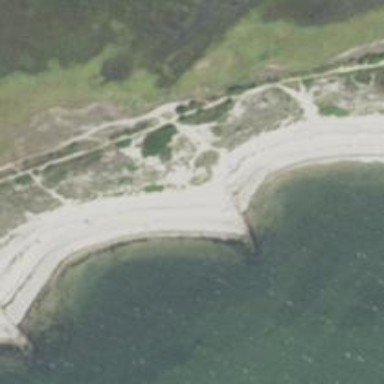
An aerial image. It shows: Breakwater structure.